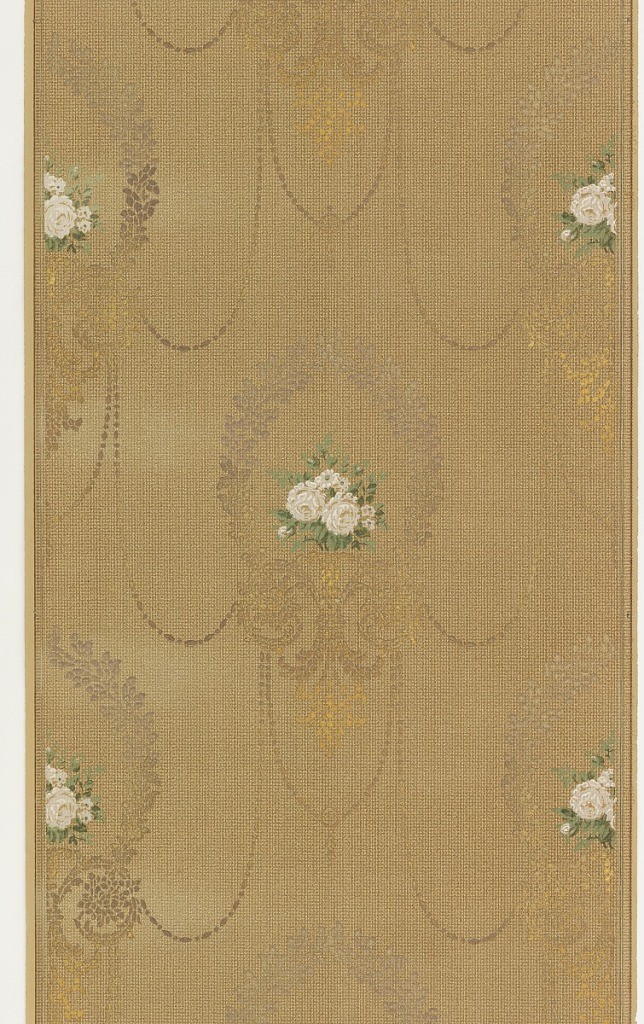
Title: Sidewall
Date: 1905–1915
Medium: Machine-printed paper, liquid mica
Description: On light gray textured ground, central floral wreath containing white cluster of roses, long garlands connecting to other motifs. Printed in green, white, gold, and gray.